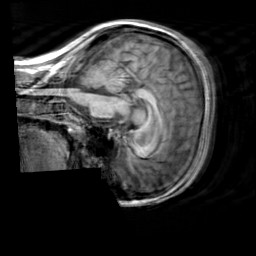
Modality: T1w
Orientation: sagittal
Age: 19
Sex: female
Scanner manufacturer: siemens
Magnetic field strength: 3 T
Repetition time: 2.3 s
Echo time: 0.00303 s